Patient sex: F
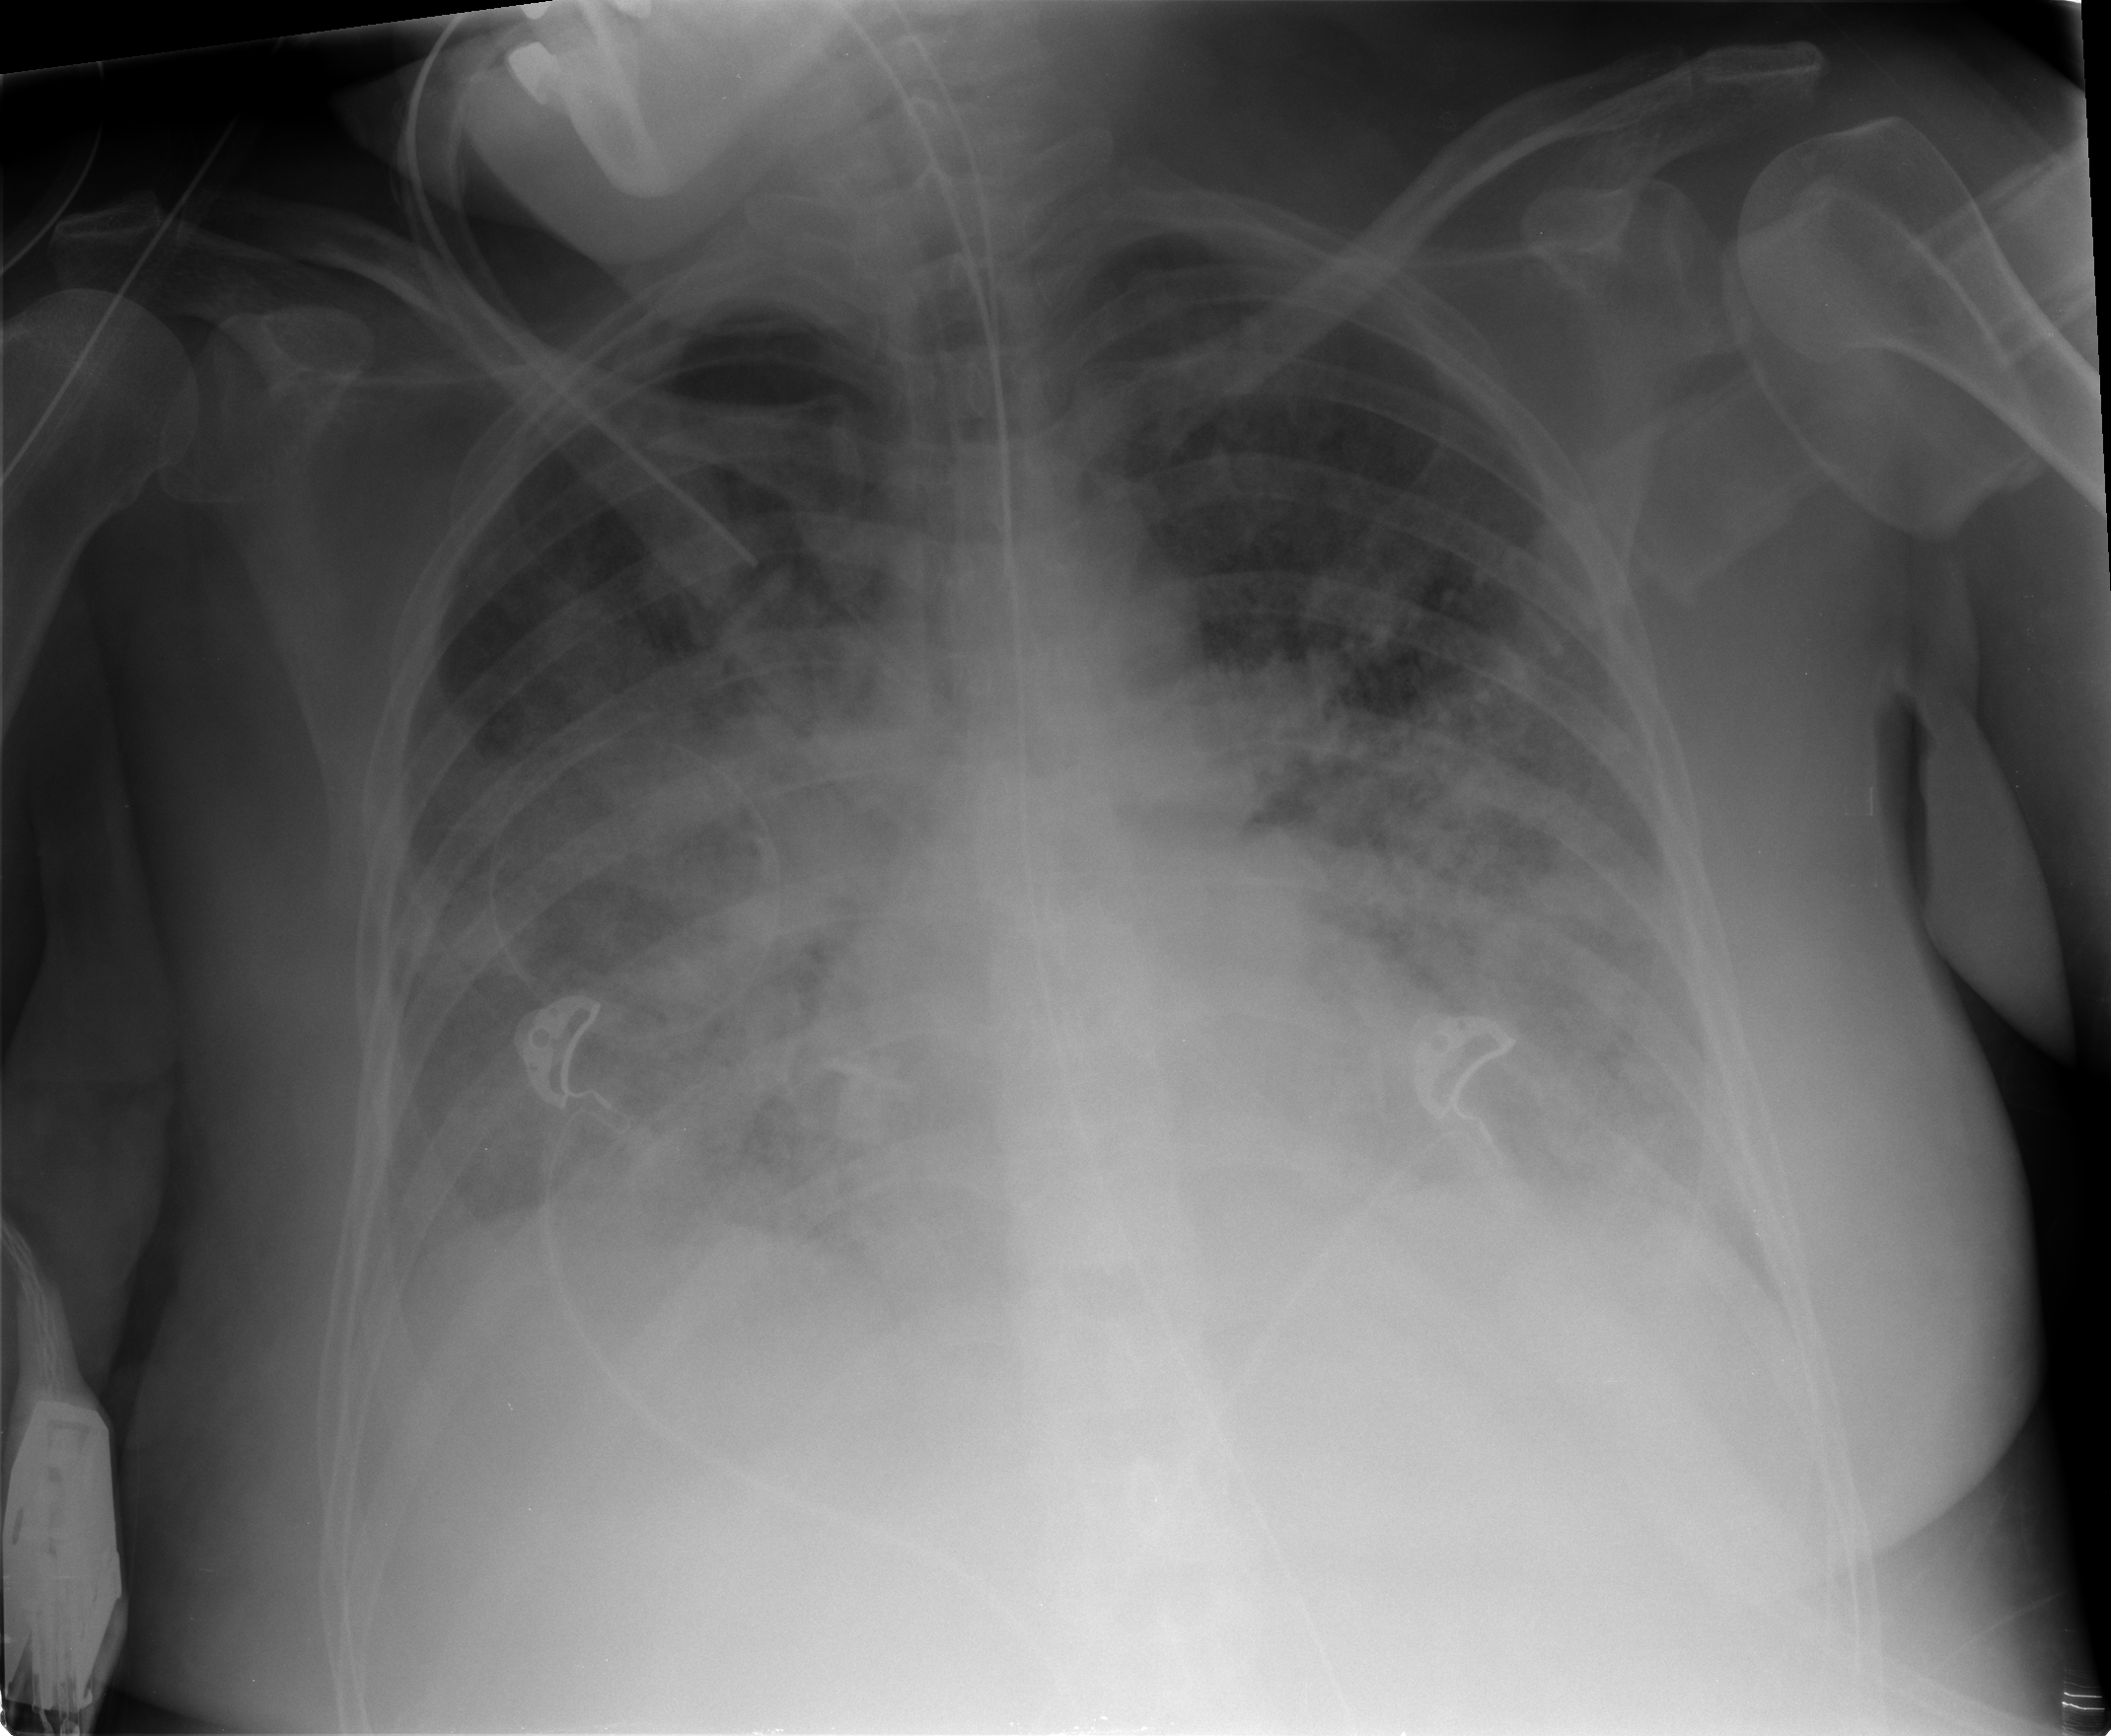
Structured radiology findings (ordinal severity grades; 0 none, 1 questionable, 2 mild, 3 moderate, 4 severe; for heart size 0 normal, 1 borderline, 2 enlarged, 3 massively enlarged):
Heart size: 0
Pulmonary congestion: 2
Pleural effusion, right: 0
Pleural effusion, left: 0
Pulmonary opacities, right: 3
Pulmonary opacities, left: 3
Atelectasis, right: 3
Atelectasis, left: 3